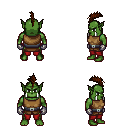
a pixel art fantasy rpg character, male body template, orc, green skin, leather chest armor, red pants, brown mohawk hairstyle, metal gloves, four views (front, back, left, right), 2x2 character sprite sheet, small pixel art, hard edges, no anti-aliasing